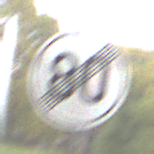
Verkehrszeichen: EndeGeschwindigkeit80
Umgebung: Outdoor, Nature
Tageszeit: MorningAfternoon
Wetter: Overcast
Licht: Natural
Jahreszeit: Autumn
Kontrast: LowContrast